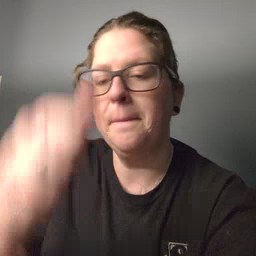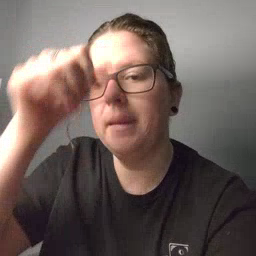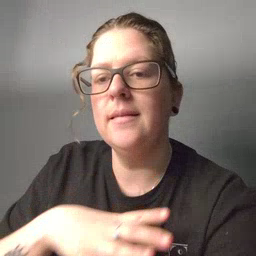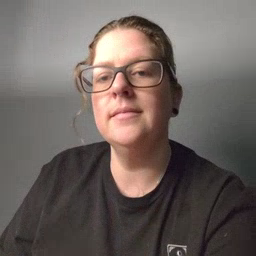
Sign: man